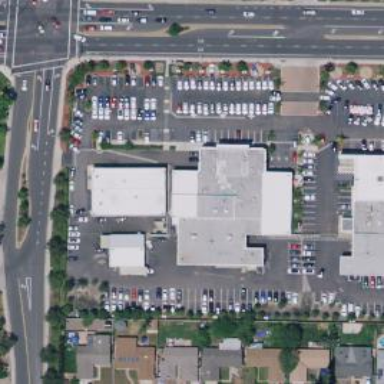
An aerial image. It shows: Building that houses car shop.